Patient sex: F
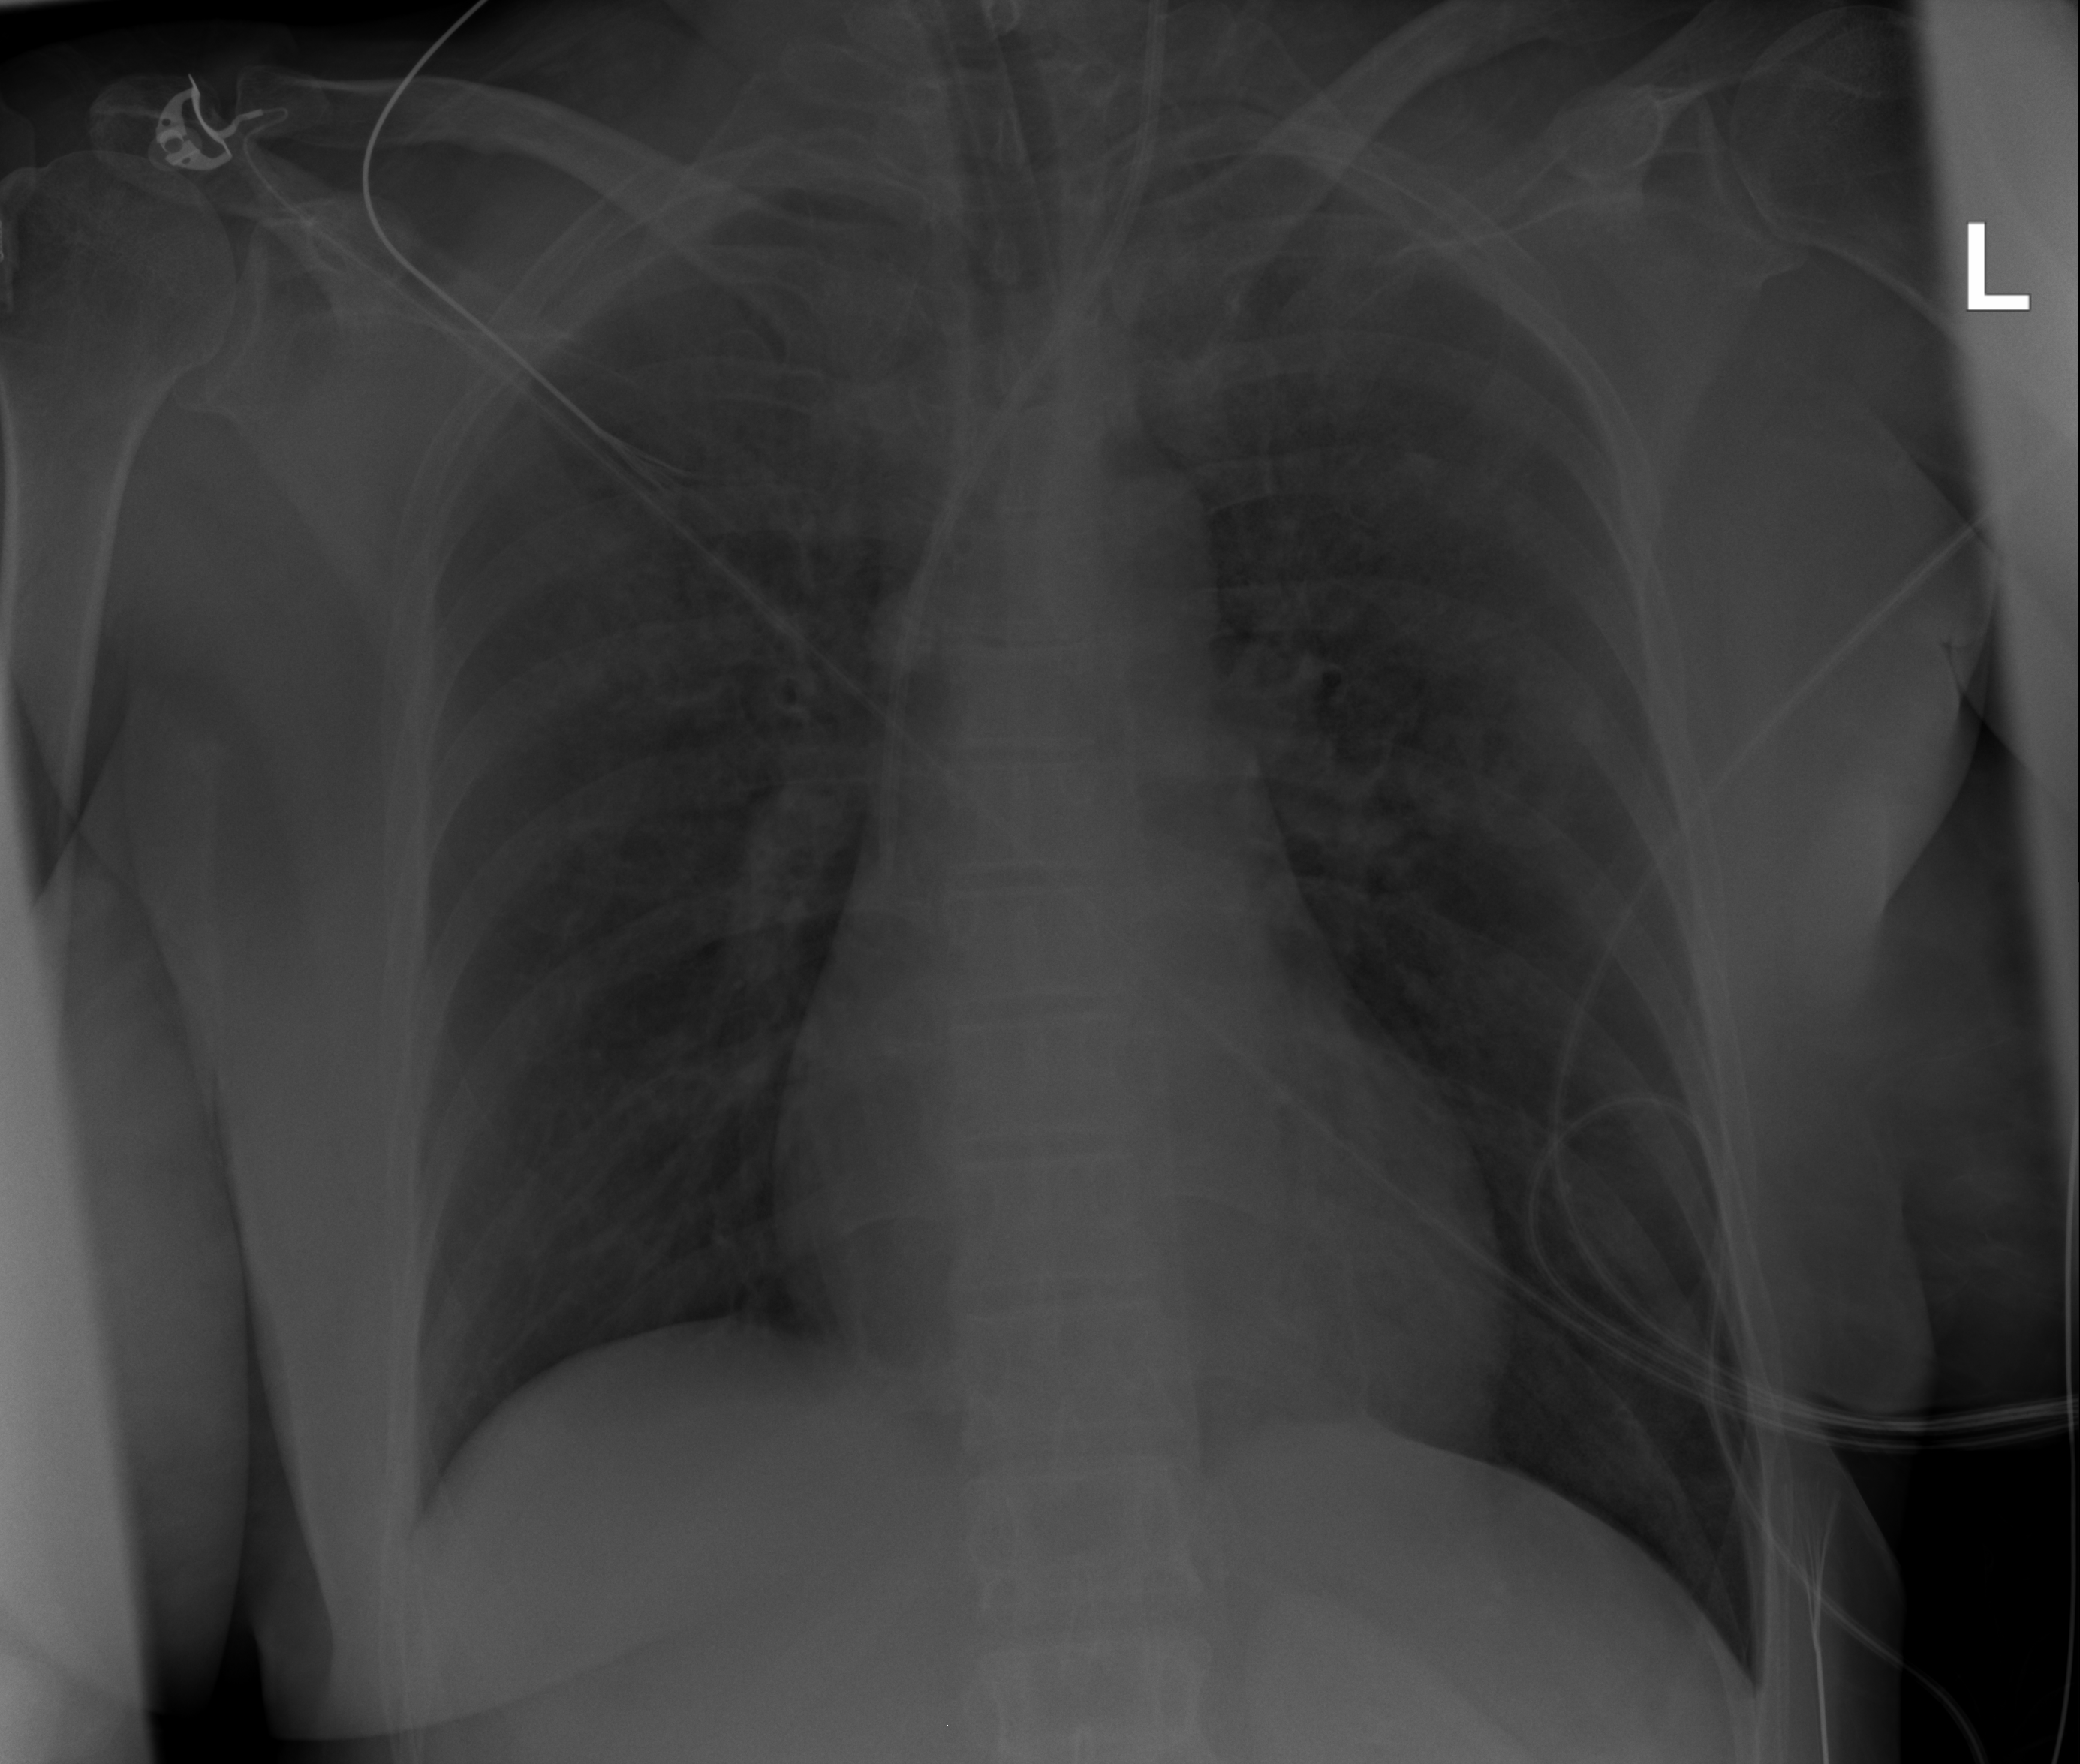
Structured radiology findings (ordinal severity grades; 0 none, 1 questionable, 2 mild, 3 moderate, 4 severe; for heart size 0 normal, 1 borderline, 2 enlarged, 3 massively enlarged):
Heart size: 1
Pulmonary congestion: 2
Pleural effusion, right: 0
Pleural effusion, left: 0
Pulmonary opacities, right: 3
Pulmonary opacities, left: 3
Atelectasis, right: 1
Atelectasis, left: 2